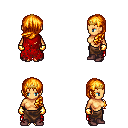
a pixel art fantasy rpg character, female body template, human, tanned skin, red tattered cape, robe skirt, light blonde left-swept hairstyle, gold tiara, gold gloves, maroon shoes, four views (front, back, left, right), 2x2 character sprite sheet, small pixel art, hard edges, no anti-aliasing